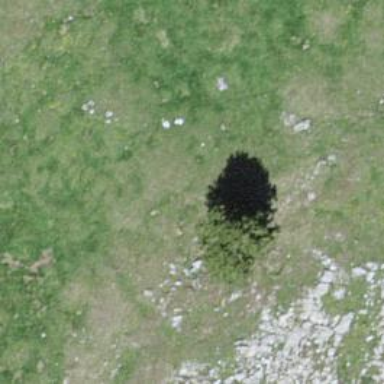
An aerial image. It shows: Needle-leaved tree in its natural environment.